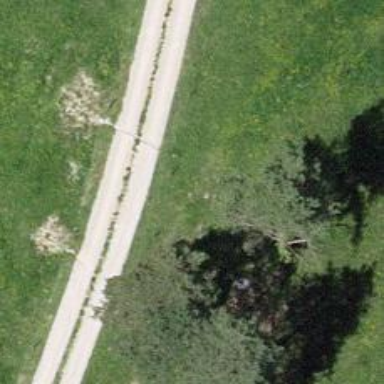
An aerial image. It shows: Service road with unpaved surface.